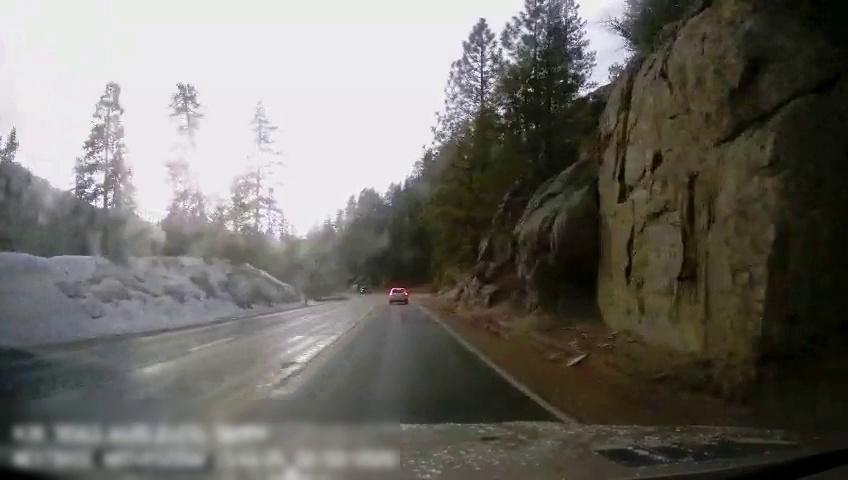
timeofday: Day
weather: Sunny
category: Drivable Space
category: Vehicles | SUV
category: Lanes | Alternate Lane
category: Lanes | Opposite Lane